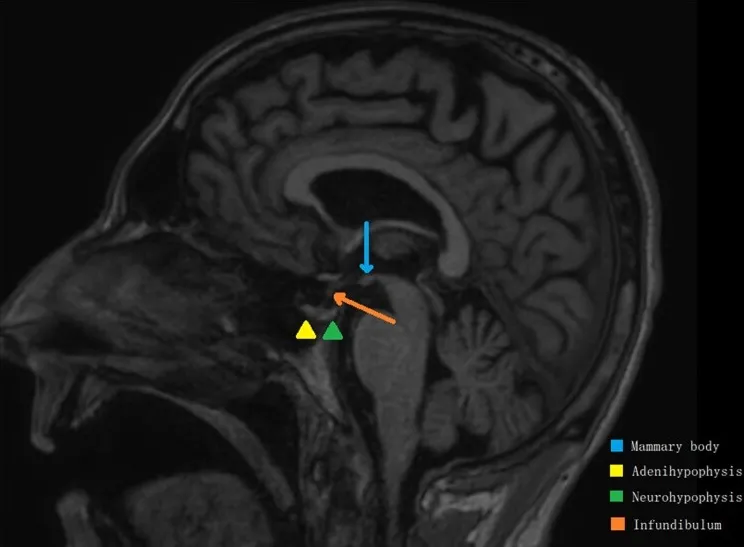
A sagittal magnetic resonance imaging of the pituitary gland showing a normal anatomy with no overt swelling, injury, or mass.
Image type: radiology (mri)